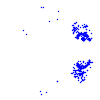
Particle: pion